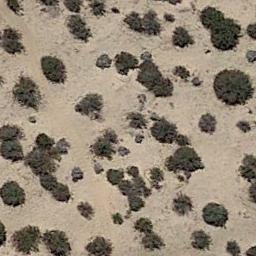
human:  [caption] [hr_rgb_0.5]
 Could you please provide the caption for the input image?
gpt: There are two trees in this desert .

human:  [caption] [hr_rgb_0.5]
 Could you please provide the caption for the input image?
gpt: There are many different kinds of bushes make up the chaparral in the bare land .

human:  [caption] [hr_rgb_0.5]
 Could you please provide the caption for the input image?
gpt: Chaparral is evenly distributed on the sand .

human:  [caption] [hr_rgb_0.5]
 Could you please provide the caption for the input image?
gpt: Some disconnected chaparrals of different sizes grow on the wasteland .

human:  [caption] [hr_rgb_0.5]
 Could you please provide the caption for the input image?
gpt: The plants in the chaparral are about the same size .